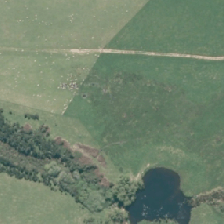
Land cover: herbaceous_freshwater_vege